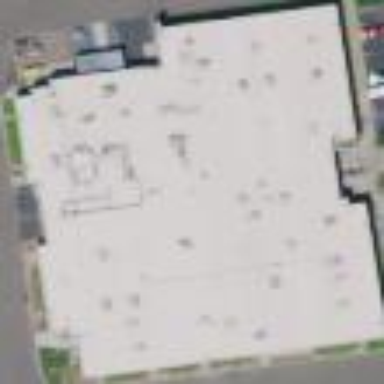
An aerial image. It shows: Industrial building.